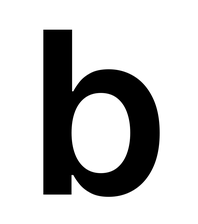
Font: Inter_SemiBold